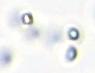
Label: Phaeocystis